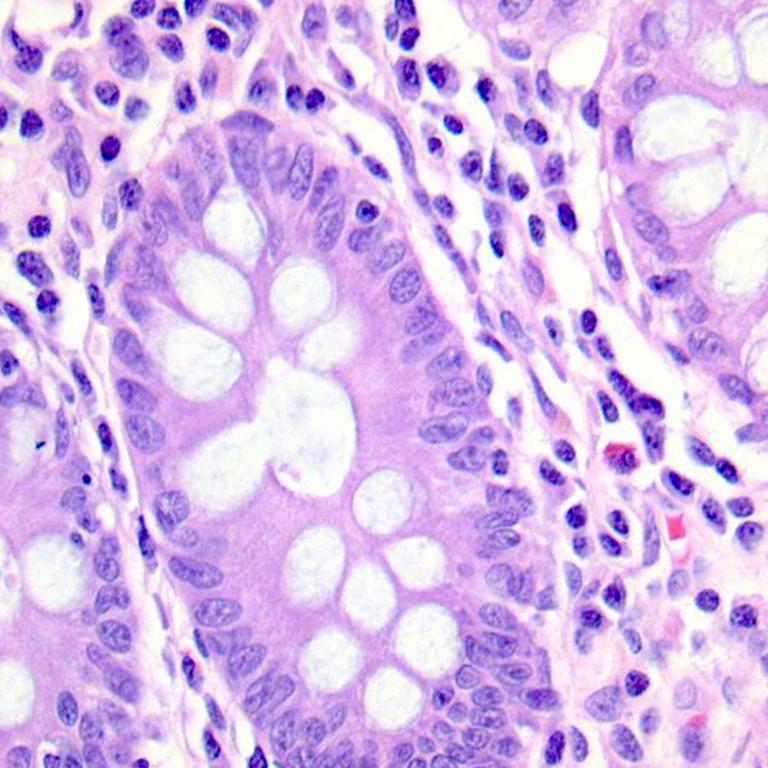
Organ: colon
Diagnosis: benign